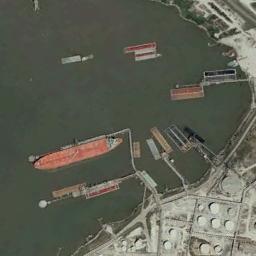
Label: ship